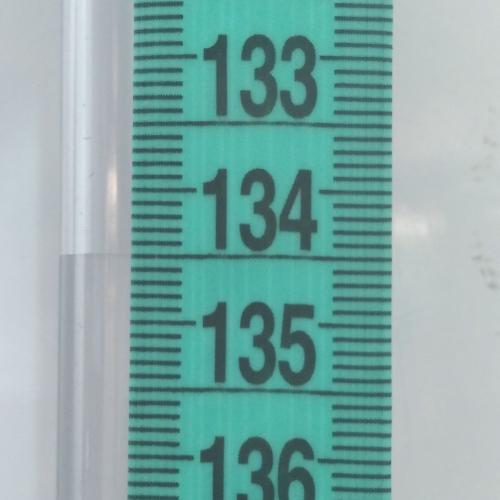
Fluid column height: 134.5 cm